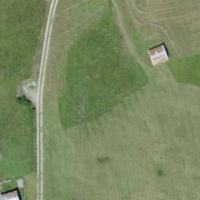
EUNIS habitat code: 25
Species observed at this site:
Aporia crataegi